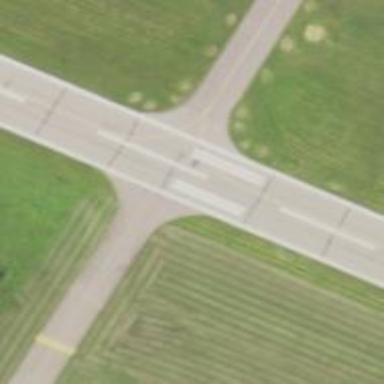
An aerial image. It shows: Image of taxiway at airport.